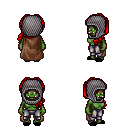
a pixel art fantasy rpg character, female body template, orc, green skin, brown cape, metal pants, red princess hairstyle, chain hood, black slippers, four views (front, back, left, right), 2x2 character sprite sheet, small pixel art, hard edges, no anti-aliasing